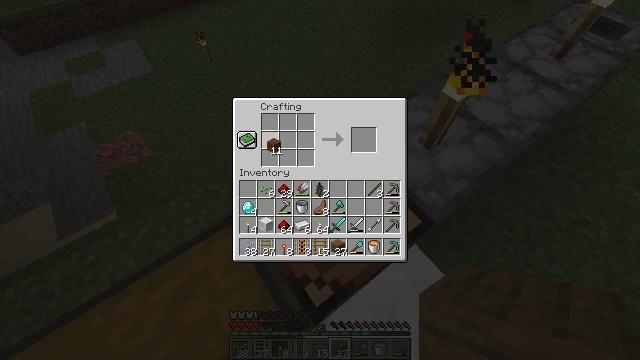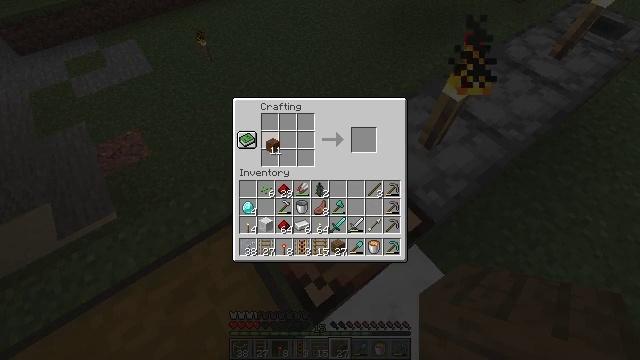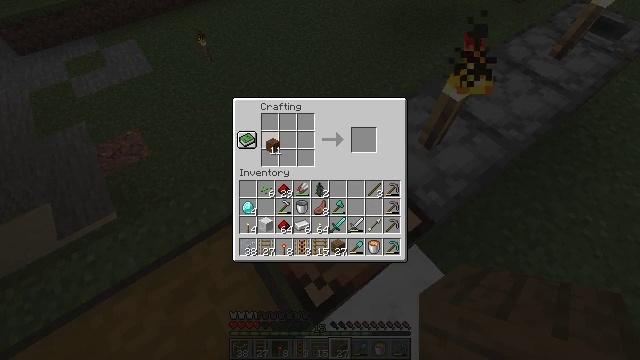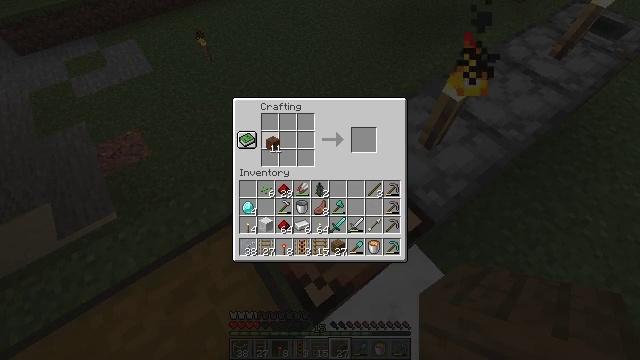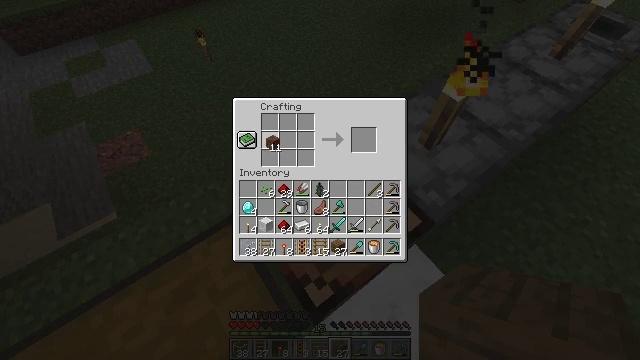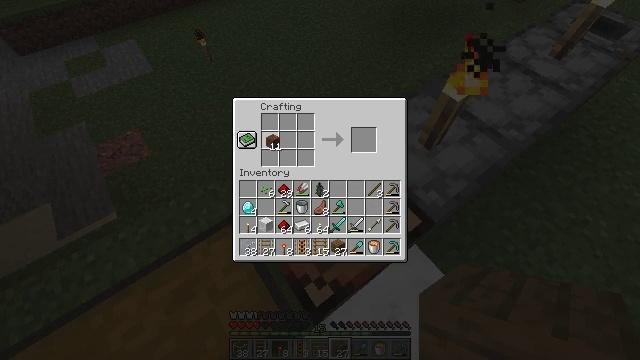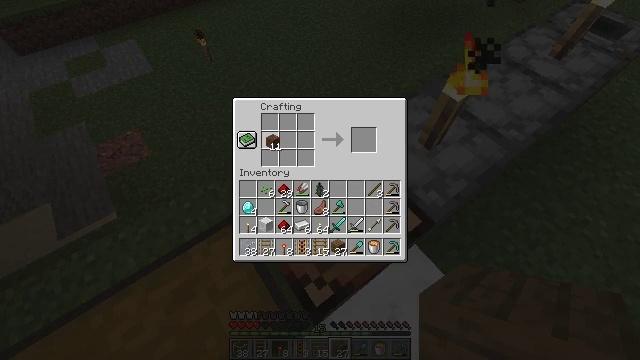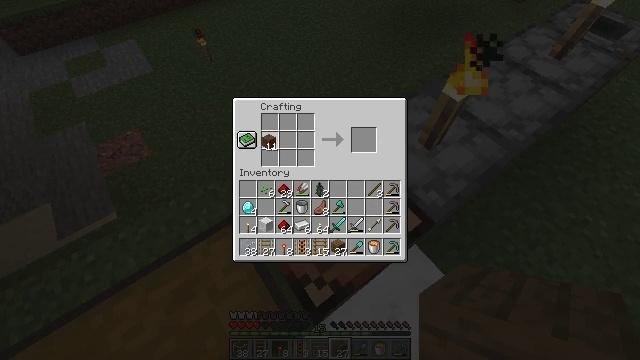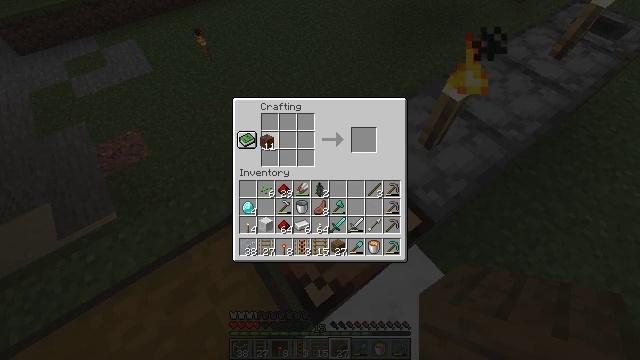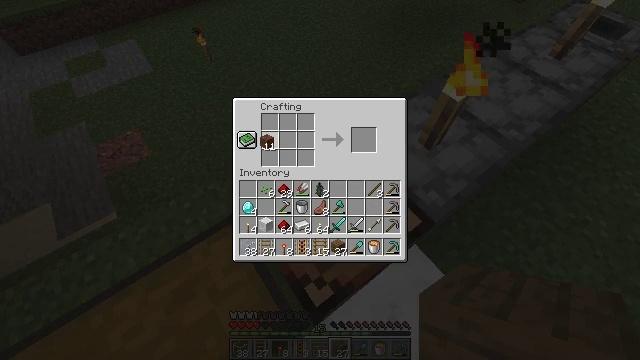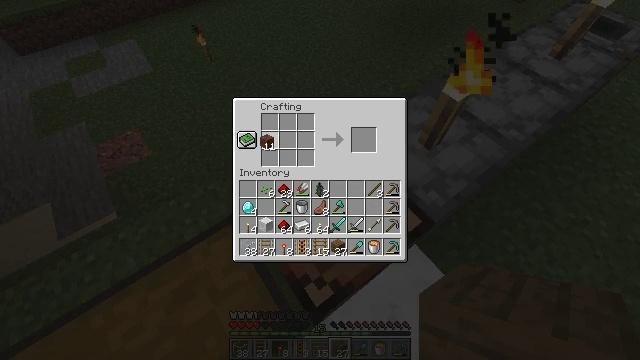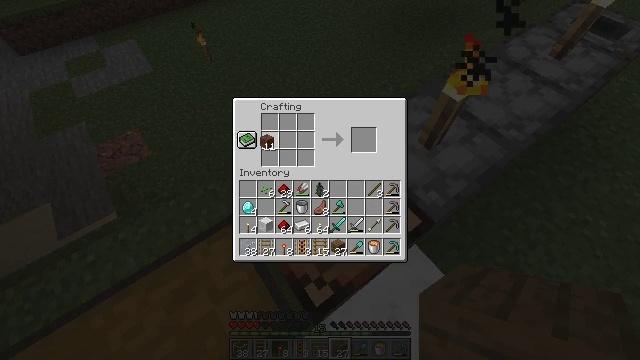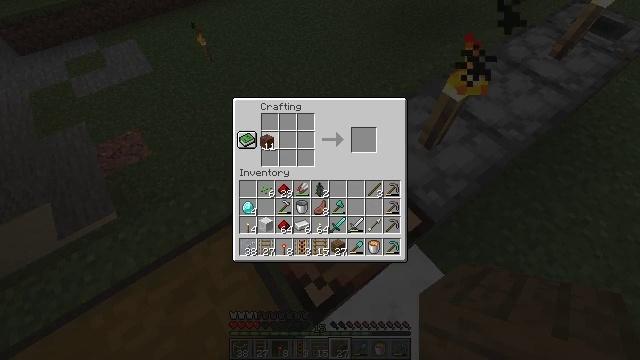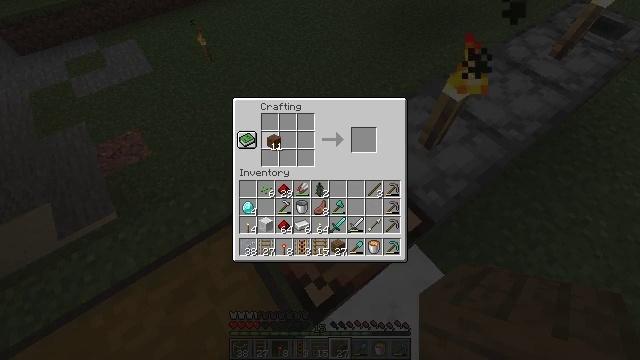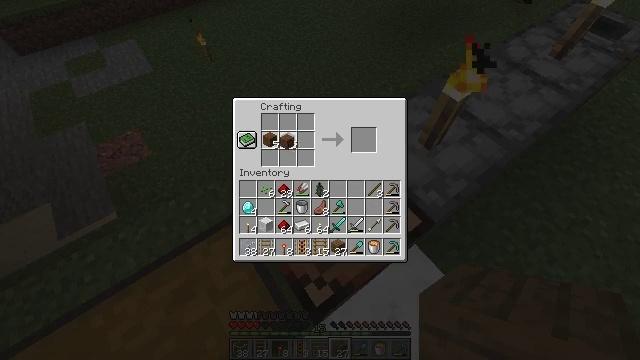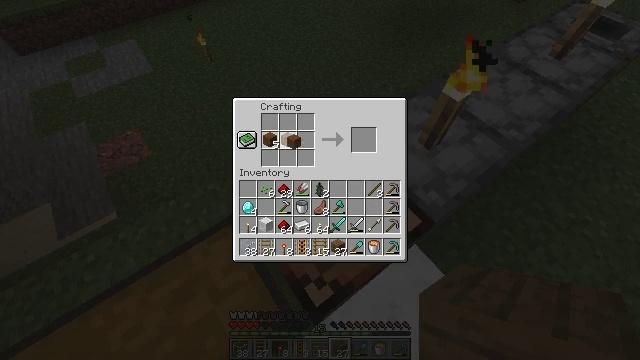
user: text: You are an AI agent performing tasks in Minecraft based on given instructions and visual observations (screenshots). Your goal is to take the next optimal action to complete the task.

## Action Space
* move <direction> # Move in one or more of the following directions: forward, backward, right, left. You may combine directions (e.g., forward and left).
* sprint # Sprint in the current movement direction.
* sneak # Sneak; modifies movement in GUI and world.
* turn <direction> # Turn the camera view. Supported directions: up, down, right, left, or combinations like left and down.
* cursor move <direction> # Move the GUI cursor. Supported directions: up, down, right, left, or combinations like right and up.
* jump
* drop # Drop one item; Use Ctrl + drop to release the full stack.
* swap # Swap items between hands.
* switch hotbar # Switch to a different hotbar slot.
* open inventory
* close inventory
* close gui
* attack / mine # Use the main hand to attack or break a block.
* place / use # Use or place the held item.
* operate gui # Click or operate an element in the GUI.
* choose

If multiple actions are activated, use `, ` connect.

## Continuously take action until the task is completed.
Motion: motion action
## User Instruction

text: Open a crafting table and make a brown bed.
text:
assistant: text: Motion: no_op
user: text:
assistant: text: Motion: no_op
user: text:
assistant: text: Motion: no_op
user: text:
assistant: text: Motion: no_op
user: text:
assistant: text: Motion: no_op
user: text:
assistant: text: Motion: no_op
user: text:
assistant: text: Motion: no_op
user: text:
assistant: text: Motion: no_op
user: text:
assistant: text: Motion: no_op
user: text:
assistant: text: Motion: operate gui
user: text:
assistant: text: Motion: operate gui
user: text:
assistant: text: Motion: operate gui
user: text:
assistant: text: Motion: cursor move right, operate gui
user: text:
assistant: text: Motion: cursor move right, operate gui
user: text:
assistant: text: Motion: cursor move right, operate gui
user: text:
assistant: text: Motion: operate gui
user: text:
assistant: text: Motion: operate gui
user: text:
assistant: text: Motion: operate gui
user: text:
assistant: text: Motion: operate gui
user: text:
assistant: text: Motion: operate gui
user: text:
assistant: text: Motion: operate gui
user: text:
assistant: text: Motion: operate gui
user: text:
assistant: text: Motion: operate gui
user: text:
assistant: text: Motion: no_op
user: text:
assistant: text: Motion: cursor move right and down
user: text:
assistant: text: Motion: cursor move right and down
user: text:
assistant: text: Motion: cursor move right and down
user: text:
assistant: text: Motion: no_op
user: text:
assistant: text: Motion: no_op
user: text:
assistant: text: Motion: no_op